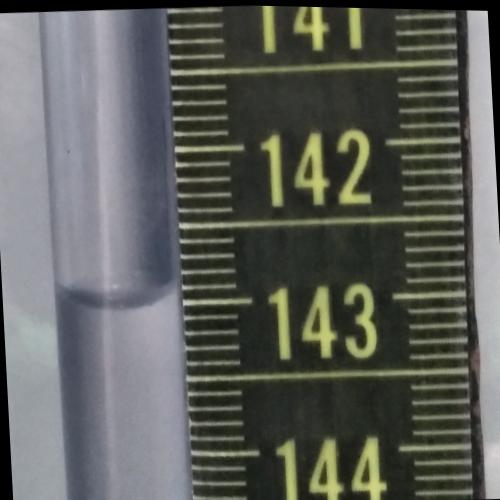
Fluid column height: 143.0 cm